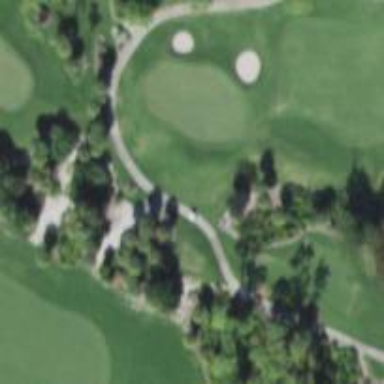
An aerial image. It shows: Path for golf carts.